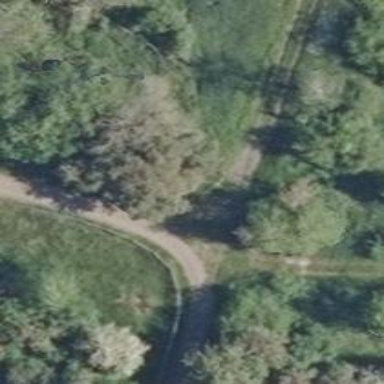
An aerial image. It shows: Impassable track road.